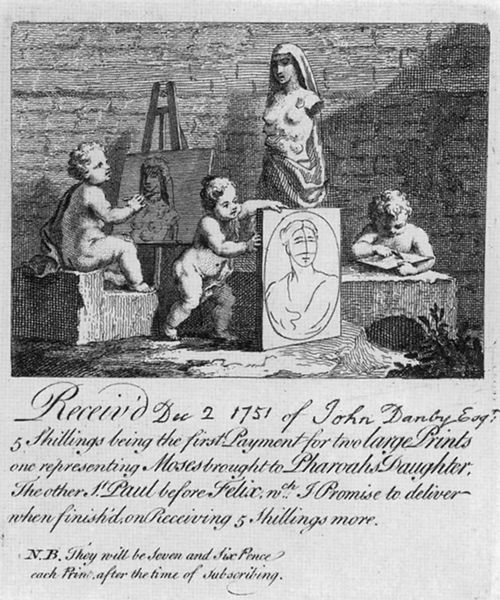
Titel: Jungen betrachten die Natur, erste Version
Künstler: William Hogarth
Schlagwörter: umhang, mädchen, schwarz, skizze, weiss, zeichnung, schleier, tuch, malerei, stein, bild, tücher, pflanze, locken, kinder, engel, putte, skulptur, statue, schrift, jungen, mauer, treppe, felix, büste, maler, staffelei, stufe, junge, paul, druck, stich, text, kreise, entwurf, künste, malen, pinsel, zeichnen, block, putten, englisch, goldener schnitt, antikenrezeption, abmalen, büse, 18. jahrhundert, 1751, engelwerkstatt, radierung mit putten, received, zeichnung s